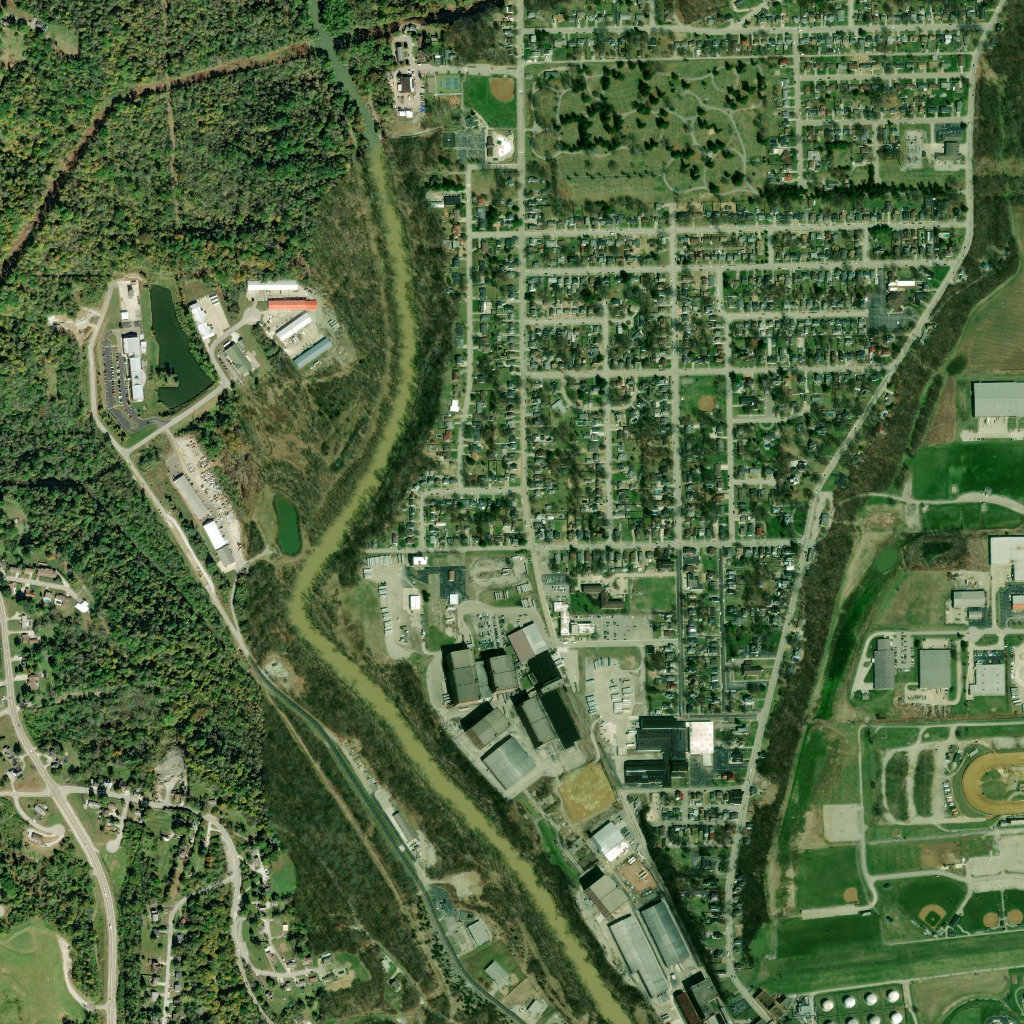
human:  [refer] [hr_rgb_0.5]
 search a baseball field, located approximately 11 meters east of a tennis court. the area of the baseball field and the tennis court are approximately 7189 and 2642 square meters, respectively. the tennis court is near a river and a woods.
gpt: <box>[[45, 7, 50, 12, 0]]</box>